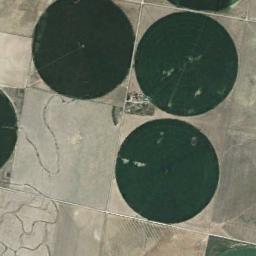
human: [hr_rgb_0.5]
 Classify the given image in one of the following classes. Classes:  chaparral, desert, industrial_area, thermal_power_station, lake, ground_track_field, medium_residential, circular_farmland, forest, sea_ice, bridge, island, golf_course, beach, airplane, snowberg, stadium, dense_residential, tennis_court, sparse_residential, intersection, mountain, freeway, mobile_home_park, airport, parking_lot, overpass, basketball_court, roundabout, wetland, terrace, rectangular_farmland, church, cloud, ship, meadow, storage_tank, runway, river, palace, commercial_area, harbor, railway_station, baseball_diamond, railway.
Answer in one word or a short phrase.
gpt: circular_farmland